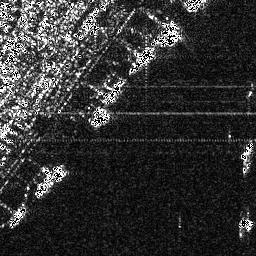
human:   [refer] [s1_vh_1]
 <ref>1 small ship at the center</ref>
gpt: <box>[[34, 42, 42, 49, 0]]</box>

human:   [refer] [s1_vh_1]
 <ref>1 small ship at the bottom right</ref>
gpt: <box>[[92, 83, 98, 90, 0]]</box>

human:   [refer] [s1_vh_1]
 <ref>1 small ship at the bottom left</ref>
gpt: <box>[[2, 80, 9, 88, 0]]</box>

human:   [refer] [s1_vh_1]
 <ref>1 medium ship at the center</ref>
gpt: <box>[[39, 29, 49, 40, 0]]</box>

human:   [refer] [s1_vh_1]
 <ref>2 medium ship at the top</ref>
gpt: <box>[[50, 17, 60, 28, 0]], [[62, 9, 71, 18, 0]]</box>